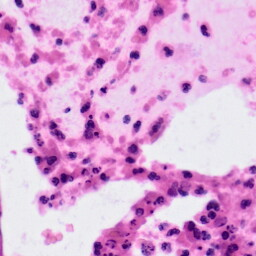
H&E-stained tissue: Colon